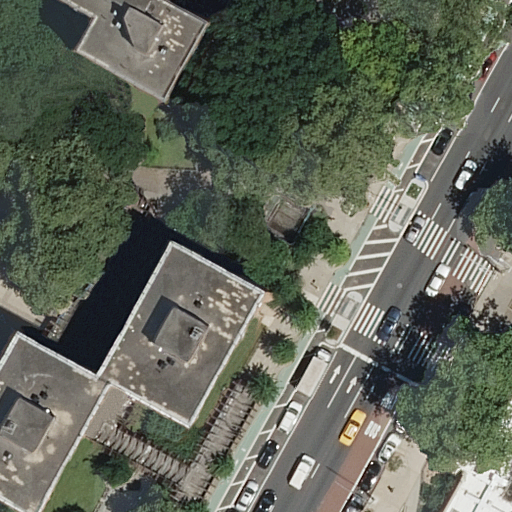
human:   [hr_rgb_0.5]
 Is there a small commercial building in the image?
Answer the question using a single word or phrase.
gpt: no

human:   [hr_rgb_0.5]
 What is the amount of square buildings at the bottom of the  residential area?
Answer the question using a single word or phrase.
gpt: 0

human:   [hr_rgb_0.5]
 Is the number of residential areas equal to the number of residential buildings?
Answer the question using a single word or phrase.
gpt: no

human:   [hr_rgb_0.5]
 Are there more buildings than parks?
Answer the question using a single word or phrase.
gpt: yes

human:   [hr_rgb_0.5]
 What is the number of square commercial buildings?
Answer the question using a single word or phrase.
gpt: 0

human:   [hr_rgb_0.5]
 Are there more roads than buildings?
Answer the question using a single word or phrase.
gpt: yes

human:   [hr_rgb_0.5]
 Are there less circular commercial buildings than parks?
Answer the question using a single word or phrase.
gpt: yes

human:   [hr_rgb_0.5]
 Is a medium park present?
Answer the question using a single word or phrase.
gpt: no

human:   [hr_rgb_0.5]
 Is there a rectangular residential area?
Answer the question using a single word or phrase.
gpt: yes

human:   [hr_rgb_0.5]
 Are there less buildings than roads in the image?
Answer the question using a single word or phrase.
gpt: yes

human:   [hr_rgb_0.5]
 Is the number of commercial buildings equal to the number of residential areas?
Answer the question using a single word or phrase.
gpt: no

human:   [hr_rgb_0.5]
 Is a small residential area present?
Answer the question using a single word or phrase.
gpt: no

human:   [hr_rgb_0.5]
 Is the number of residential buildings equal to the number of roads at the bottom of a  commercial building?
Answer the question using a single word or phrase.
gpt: no

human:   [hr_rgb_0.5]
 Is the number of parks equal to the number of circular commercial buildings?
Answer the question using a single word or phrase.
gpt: no

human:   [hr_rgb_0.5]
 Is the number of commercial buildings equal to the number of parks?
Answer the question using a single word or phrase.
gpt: no

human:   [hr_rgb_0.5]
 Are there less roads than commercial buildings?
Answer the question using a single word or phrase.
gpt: no

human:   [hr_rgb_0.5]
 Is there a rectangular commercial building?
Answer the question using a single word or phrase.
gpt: no

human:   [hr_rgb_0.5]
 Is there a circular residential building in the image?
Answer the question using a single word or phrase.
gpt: no

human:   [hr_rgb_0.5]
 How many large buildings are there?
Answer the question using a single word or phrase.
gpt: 1

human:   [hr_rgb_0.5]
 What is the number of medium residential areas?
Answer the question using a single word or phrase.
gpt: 1

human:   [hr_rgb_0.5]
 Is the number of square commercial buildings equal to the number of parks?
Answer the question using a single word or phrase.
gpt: no

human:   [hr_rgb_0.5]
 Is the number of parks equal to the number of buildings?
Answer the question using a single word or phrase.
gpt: no

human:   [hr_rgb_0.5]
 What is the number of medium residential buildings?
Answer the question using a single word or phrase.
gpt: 2

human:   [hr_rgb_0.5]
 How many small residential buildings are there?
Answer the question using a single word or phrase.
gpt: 0

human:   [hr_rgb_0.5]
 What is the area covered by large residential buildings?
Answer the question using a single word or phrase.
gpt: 632m2

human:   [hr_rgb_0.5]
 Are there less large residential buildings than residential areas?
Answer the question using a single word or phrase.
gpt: no

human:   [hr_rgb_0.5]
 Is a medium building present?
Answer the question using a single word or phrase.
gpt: yes

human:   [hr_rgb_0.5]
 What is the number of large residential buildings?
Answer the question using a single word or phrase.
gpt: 1

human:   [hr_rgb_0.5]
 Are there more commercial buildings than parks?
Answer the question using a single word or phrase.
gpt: no

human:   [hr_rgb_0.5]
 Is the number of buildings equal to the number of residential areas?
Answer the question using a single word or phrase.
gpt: no

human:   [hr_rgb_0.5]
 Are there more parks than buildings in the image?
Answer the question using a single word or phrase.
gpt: no

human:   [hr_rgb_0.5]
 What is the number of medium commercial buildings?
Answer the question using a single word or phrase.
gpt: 0

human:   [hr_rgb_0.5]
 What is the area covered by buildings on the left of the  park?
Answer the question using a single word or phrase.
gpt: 1205m2

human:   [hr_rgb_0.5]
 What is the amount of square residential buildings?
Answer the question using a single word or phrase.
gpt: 0

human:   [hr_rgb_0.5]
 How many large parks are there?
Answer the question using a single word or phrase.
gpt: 1

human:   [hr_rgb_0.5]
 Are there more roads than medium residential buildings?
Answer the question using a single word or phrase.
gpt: yes